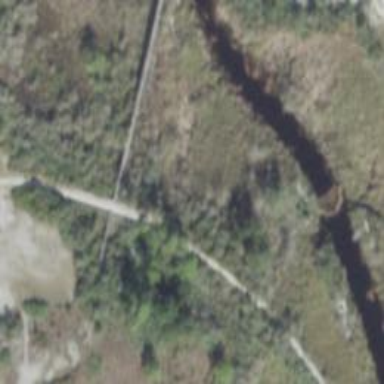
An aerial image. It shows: Track road with embankment.